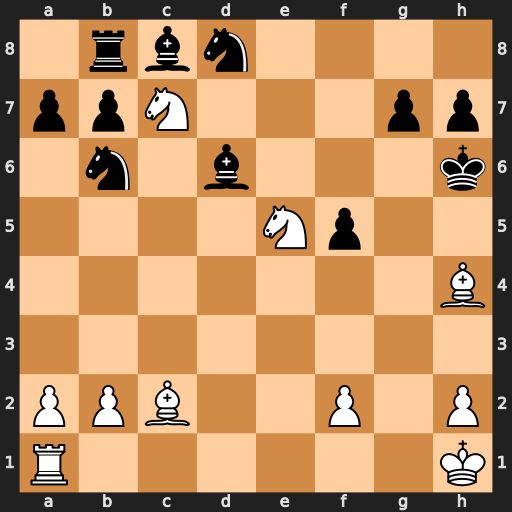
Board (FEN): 1rbn4/ppN3pp/1n1b3k/4Np2/7B/8/PPB2P1P/R6K
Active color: w
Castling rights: -
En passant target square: -
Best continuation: Rg1 Bxe5 Bg5+ Kh5 Bd1+